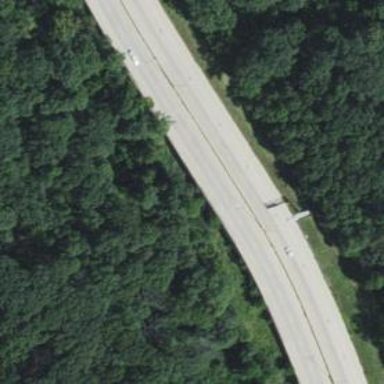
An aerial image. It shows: Trunk highway.